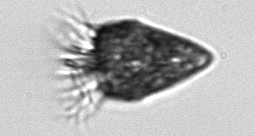
Label: Strombidium_morphotype2